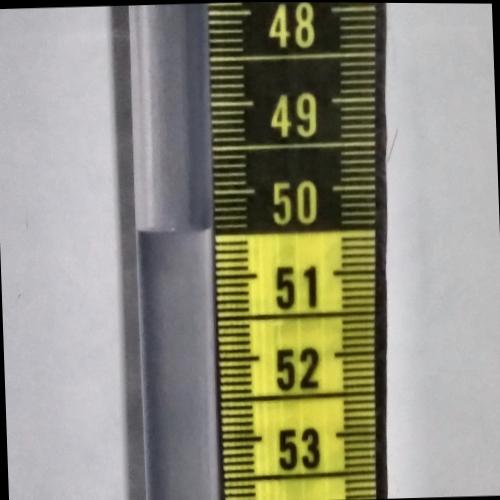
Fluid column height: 50.4 cm